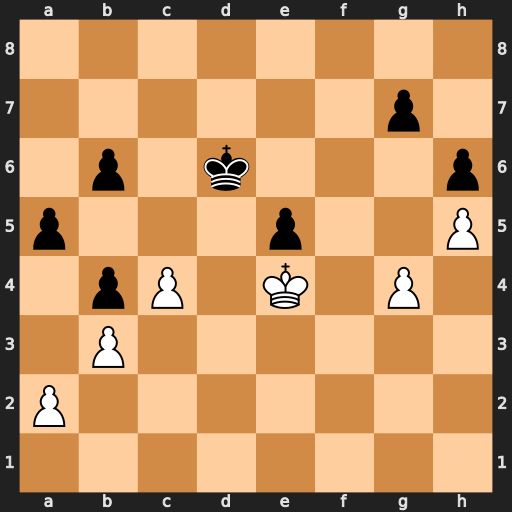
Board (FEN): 8/6p1/1p1k3p/p3p2P/1pP1K1P1/1P6/P7/8
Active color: w
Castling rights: -
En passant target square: -
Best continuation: Kf5 a4 bxa4 e4 Kxe4